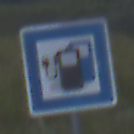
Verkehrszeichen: LadestationFuerElektrofahrzeuge
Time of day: SunriseSunset
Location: Outdoor (Nature)
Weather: PartlyCloudy
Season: NotSpecified
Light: Natural